Aerial crown-view tile of a tropical tree (Barro Colorado Island, Panama), acquired 20250616:
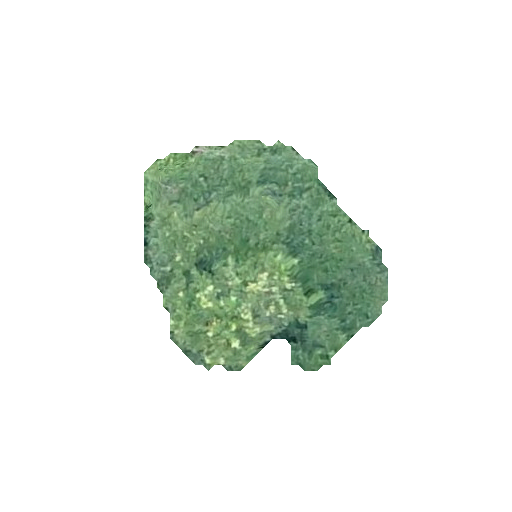
Species: Virola surinamensis
GBIF accepted scientific name: Virola surinamensis
Crown area: 61.208 m²